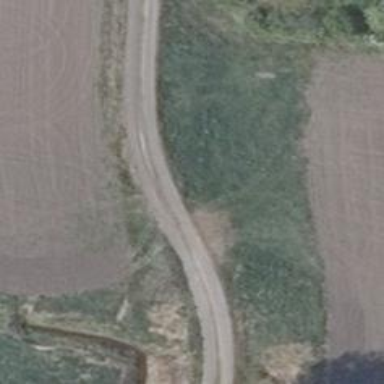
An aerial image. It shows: Asphalt track with grade1 quality.